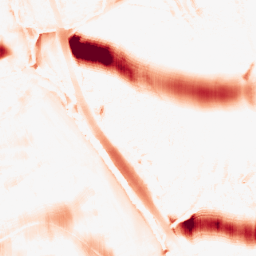
Category: morphological
Decomposition family: morphological_ellipse
Decomposition parameters: operation: opening
width: 50
height: 20
Upsampling method: sinc_hamming
Upsampling parameters: scale: 4
kernel_size: 8
Upsampling scale: 4